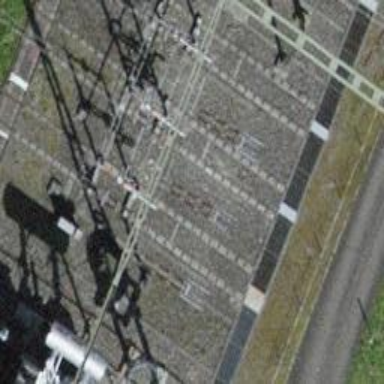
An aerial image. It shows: Insulator used in power equipment.